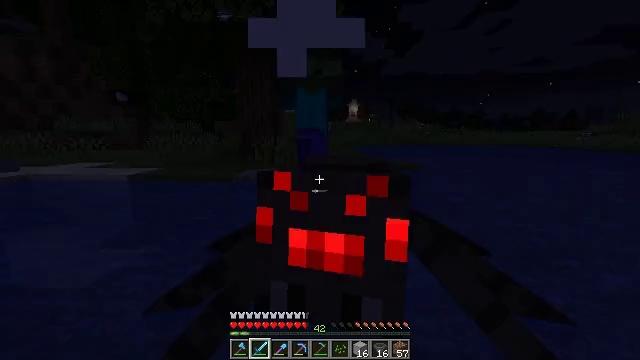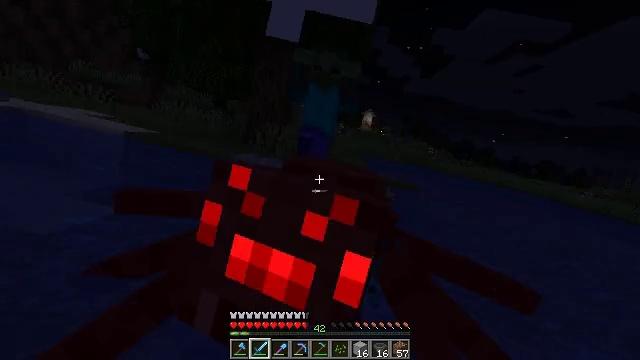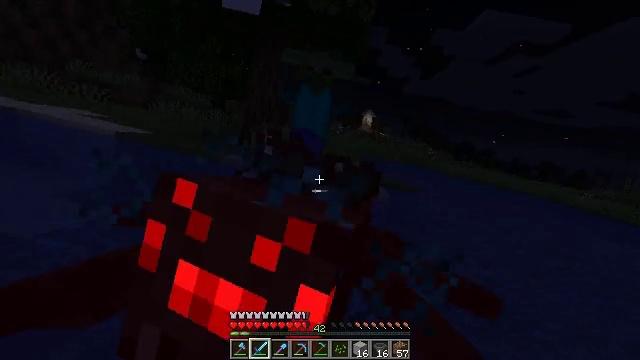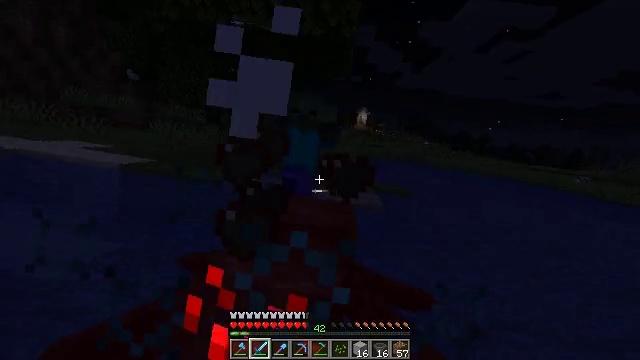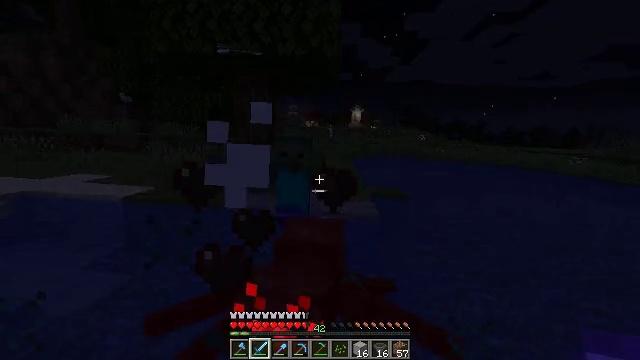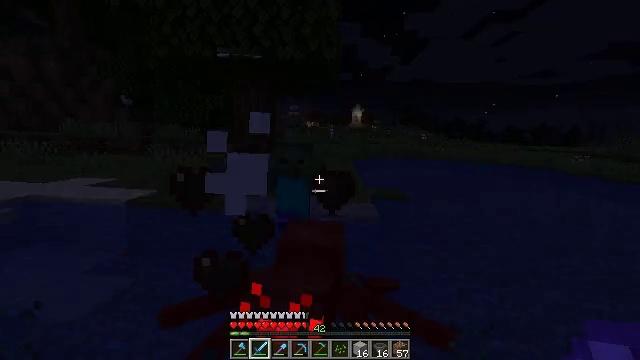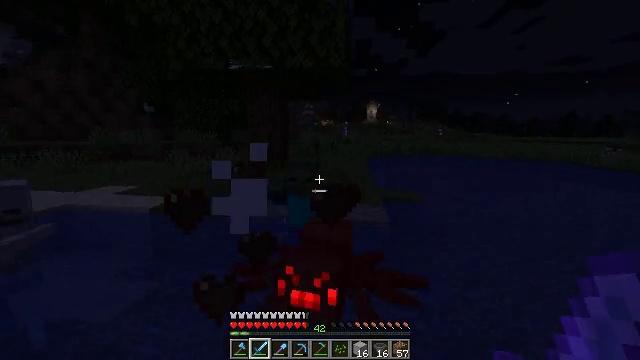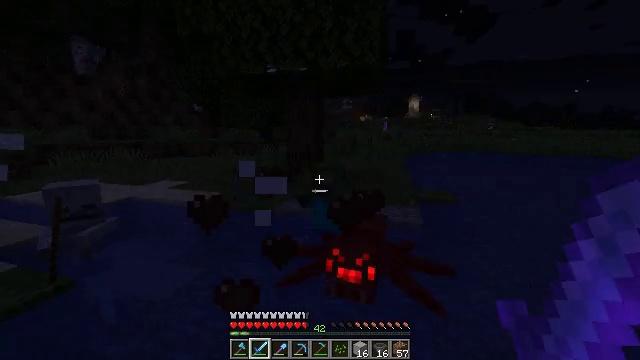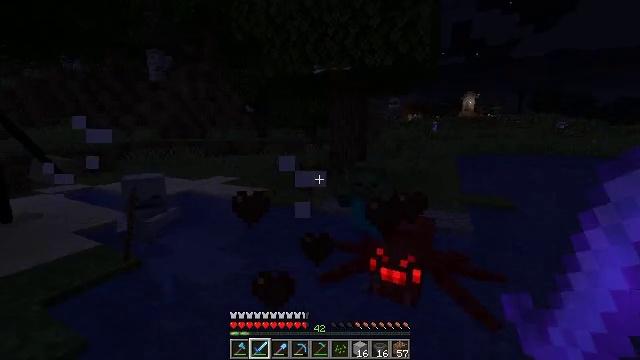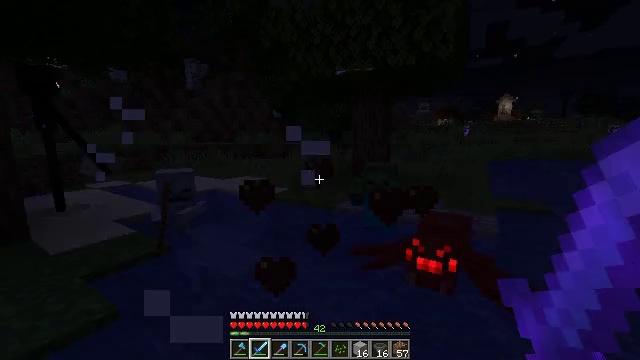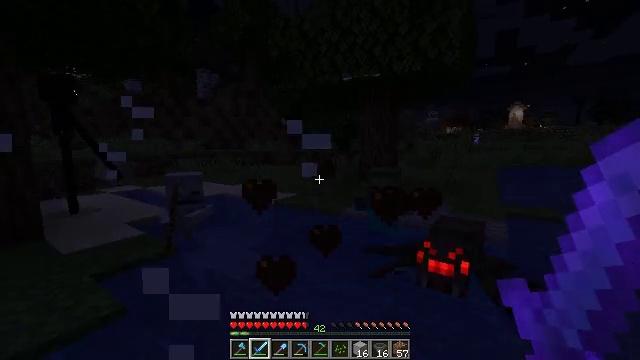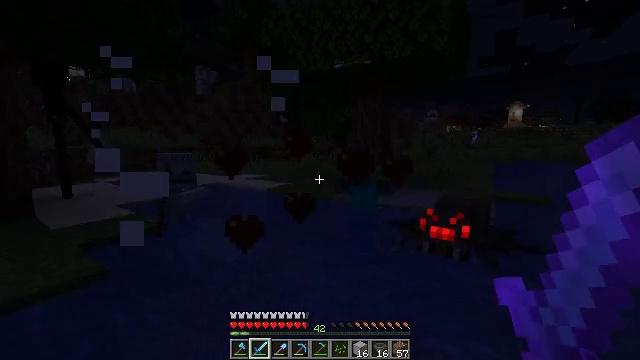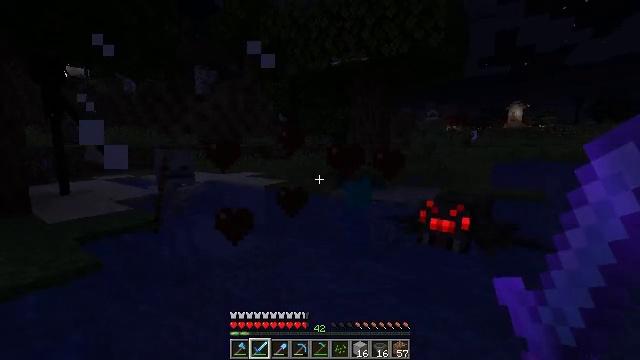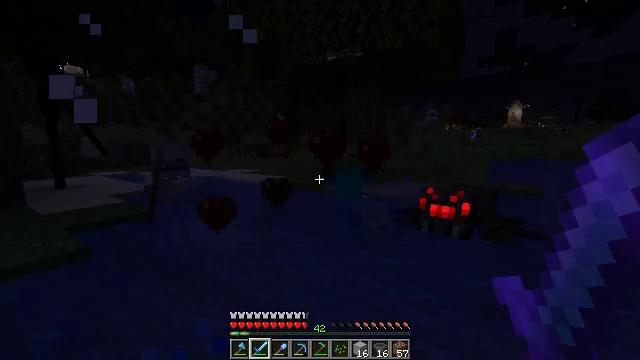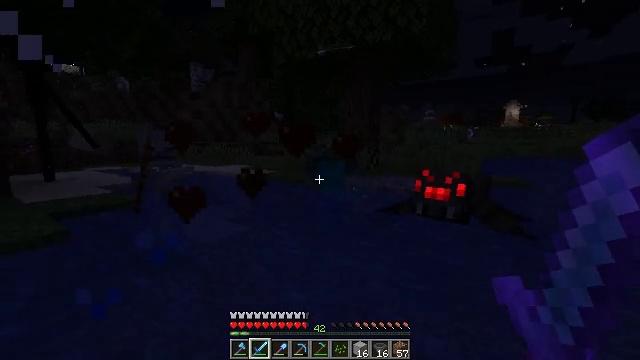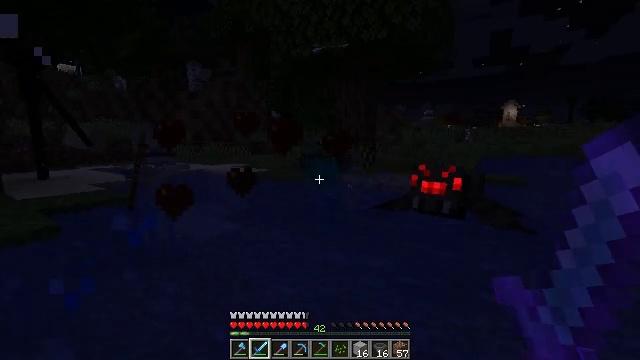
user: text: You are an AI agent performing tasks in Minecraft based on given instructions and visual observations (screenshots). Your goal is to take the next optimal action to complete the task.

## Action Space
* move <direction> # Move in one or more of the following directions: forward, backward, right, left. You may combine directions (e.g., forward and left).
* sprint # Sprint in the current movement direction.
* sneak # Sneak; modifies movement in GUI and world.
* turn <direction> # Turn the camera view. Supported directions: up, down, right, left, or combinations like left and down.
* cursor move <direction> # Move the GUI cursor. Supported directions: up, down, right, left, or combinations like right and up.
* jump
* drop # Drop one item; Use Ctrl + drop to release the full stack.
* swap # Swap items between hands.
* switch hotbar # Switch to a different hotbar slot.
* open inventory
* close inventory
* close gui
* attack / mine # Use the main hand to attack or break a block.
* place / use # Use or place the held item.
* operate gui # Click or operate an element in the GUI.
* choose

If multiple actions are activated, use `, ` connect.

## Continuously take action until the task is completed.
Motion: motion action
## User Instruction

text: Fight a spider.
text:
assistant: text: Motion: move forward and move right
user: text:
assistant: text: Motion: move right
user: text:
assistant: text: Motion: move right
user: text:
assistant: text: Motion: move right
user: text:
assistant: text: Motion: move right
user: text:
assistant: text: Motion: move right, turn left
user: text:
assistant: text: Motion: move right, turn left and down
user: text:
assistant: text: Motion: move right, turn left
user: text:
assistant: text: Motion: move right, turn left and up
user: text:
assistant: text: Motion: move right, turn left and up
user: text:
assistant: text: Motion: move right
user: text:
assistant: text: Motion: move right
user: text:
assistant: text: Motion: move right
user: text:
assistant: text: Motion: move right
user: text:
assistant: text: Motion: move right
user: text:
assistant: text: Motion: move right
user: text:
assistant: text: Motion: move right
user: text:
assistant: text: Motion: move right
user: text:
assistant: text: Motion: move right
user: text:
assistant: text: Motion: move right
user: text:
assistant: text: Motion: move right
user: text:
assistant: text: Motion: move forward and move right
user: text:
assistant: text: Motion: move forward and move right
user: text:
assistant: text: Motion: move forward and move right
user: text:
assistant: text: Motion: move forward and move right
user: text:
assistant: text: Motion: move forward and move right
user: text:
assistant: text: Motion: move forward and move right
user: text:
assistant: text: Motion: move forward and move right
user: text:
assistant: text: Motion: move forward and move right
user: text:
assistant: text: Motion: move forward and move right, turn left and down